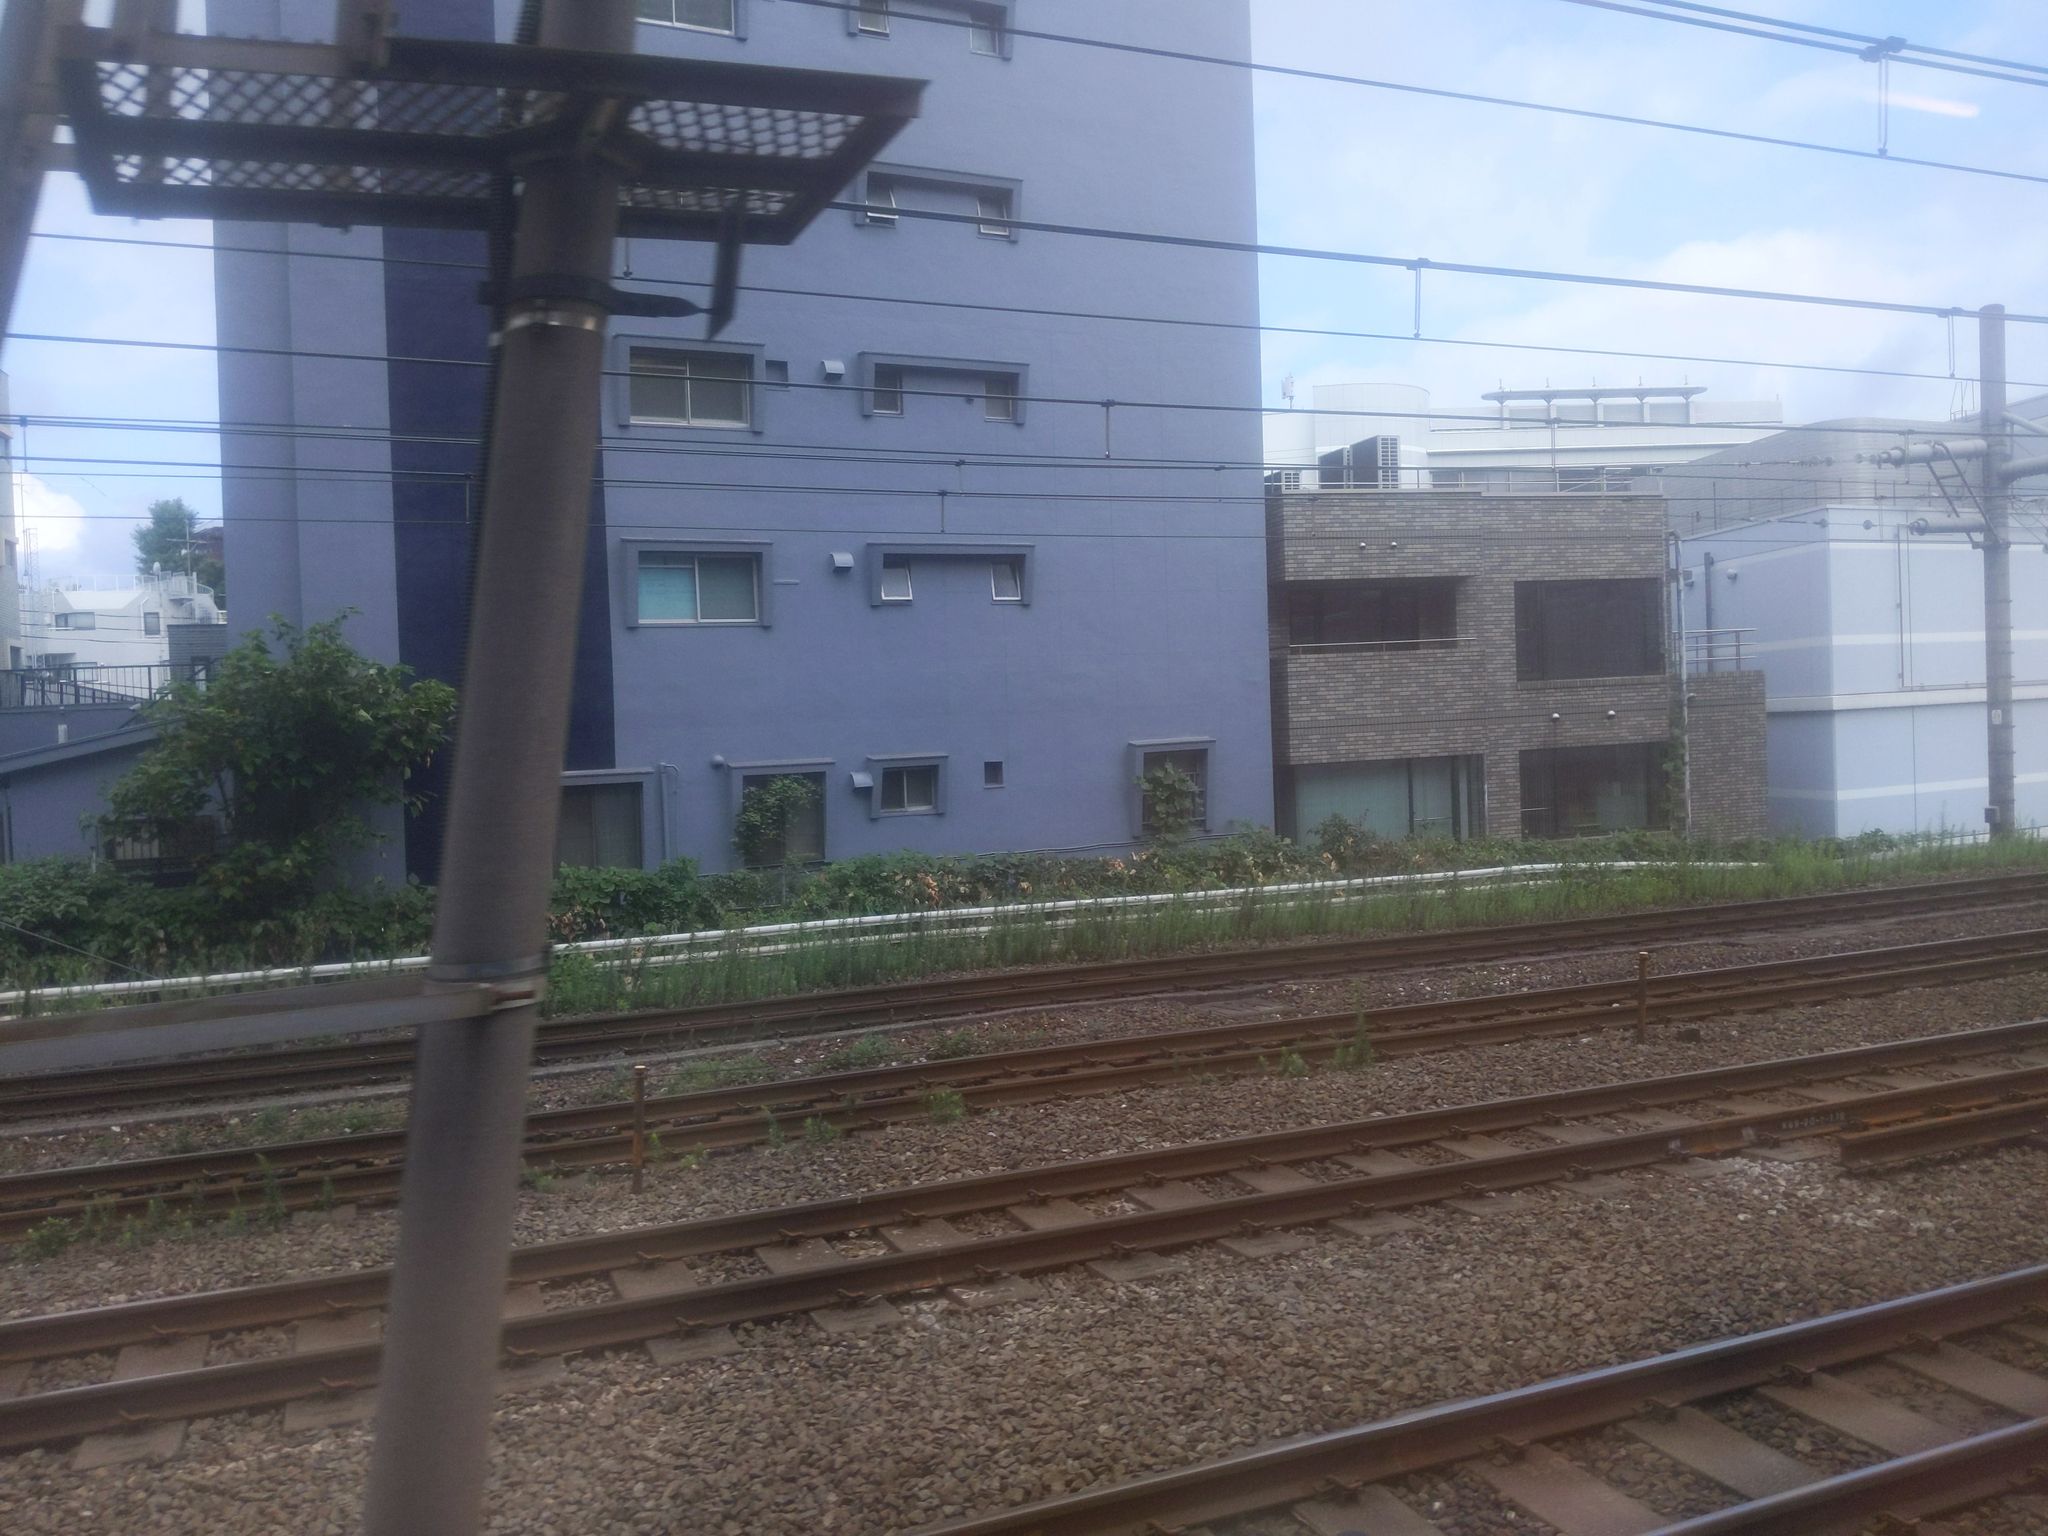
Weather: clear
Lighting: day
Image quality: good
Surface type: walking surface
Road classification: unclassified, steps
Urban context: urban centre
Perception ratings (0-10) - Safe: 0.38, Lively: 2.16, Beautiful: 1.76, Boring: 8.27, Depressing: 4.66, Wealthy: 4.99